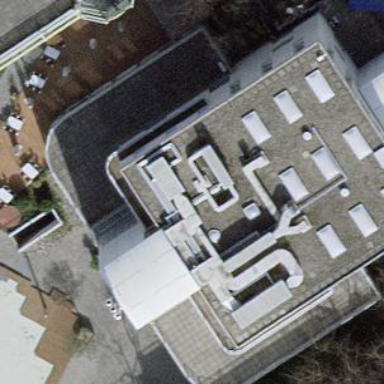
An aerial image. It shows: Restaurant in building.